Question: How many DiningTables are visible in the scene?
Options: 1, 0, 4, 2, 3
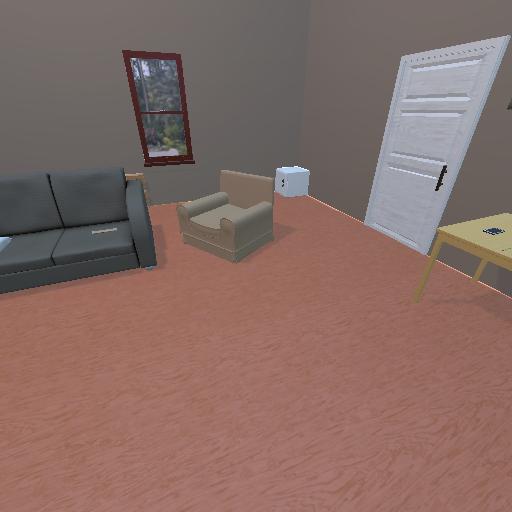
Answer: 1